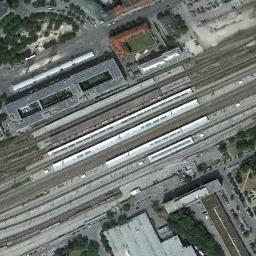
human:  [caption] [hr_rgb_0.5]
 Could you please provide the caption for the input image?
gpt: The railway station is next to some buildings and trees .

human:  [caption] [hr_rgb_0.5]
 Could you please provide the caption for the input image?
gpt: There are many buildings of different shapes beside the railway station .

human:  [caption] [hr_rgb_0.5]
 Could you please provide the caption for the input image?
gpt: The railway station has lots of railways and some buildings .

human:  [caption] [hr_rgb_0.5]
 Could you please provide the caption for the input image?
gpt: There is a fully equipped railway station in the city .

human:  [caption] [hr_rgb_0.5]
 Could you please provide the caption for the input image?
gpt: There are some buildings an trains beside the railway station .